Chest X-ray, AP view. Patient: 62 years old, sex F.
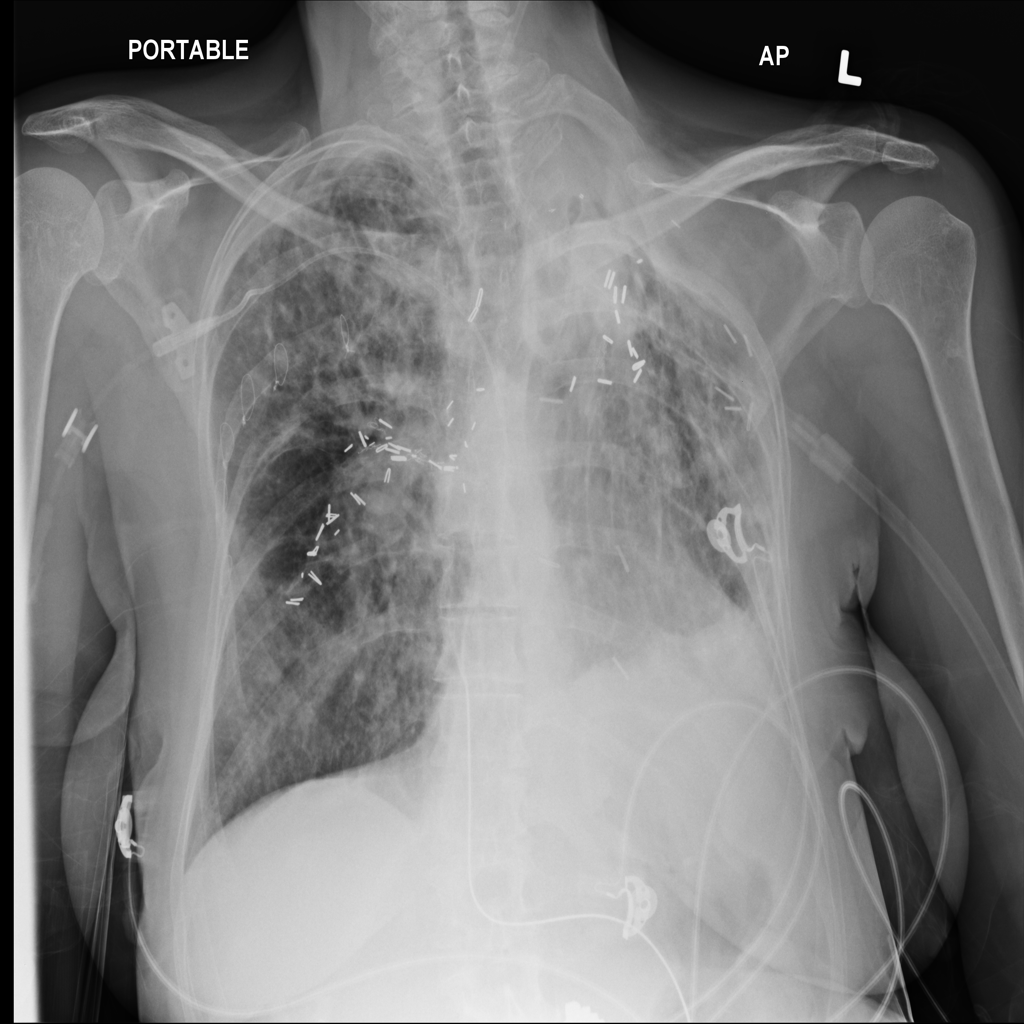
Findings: Consolidation